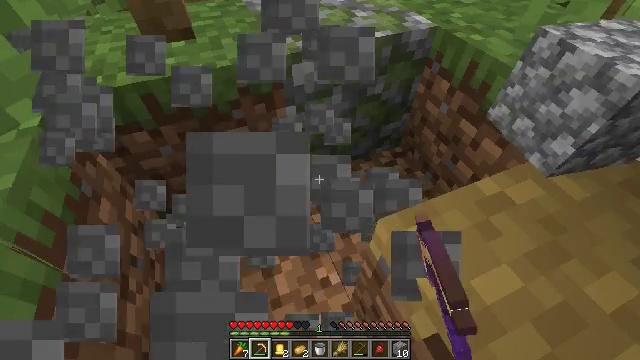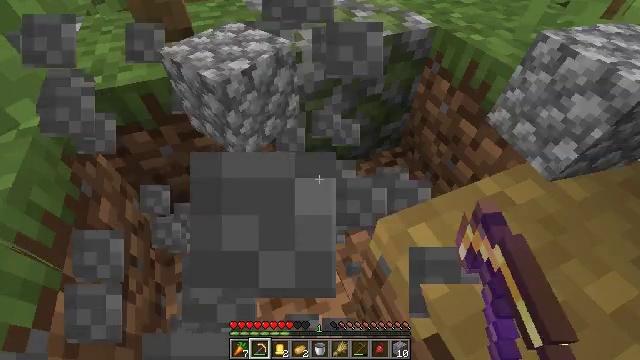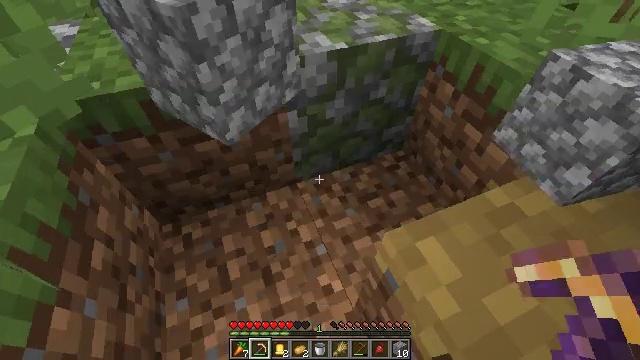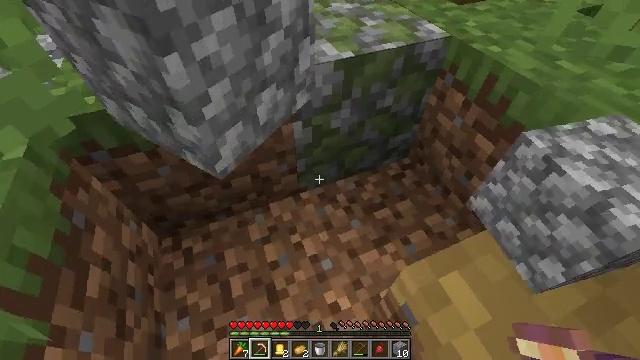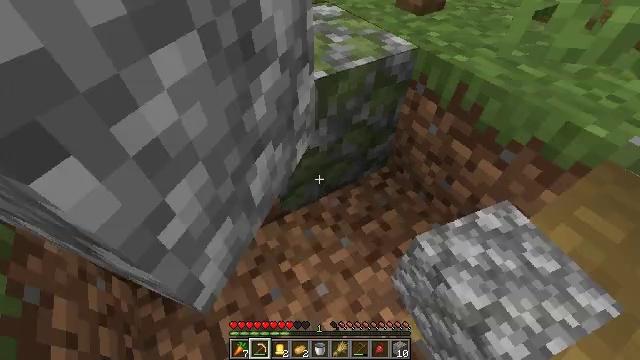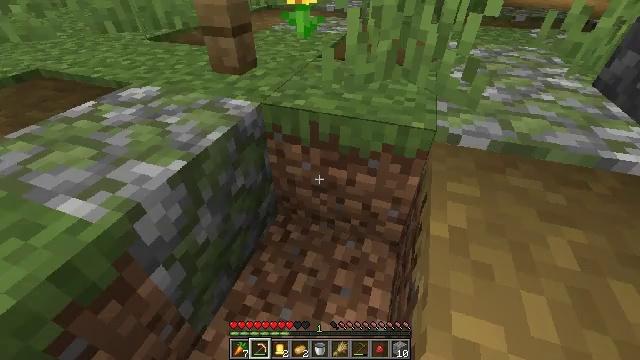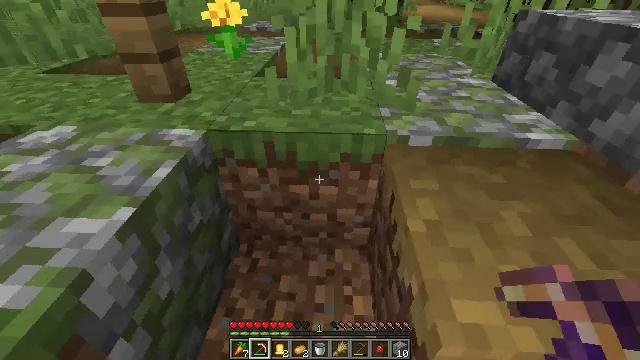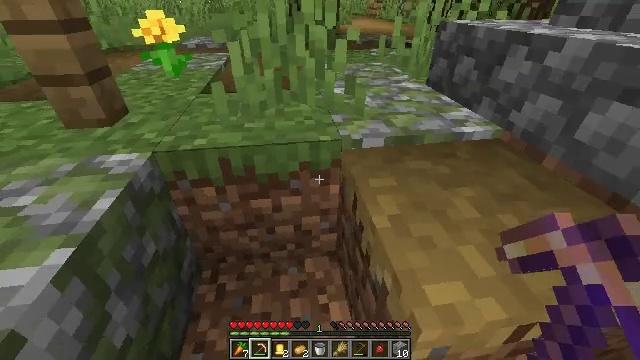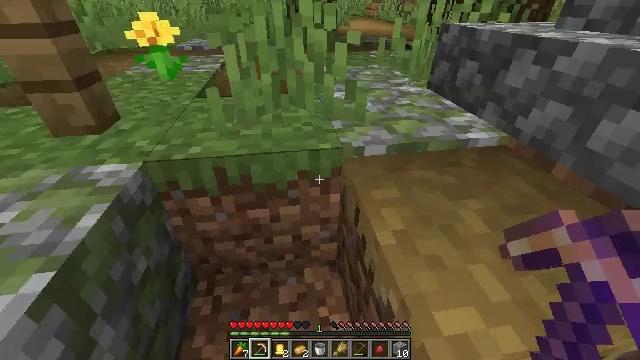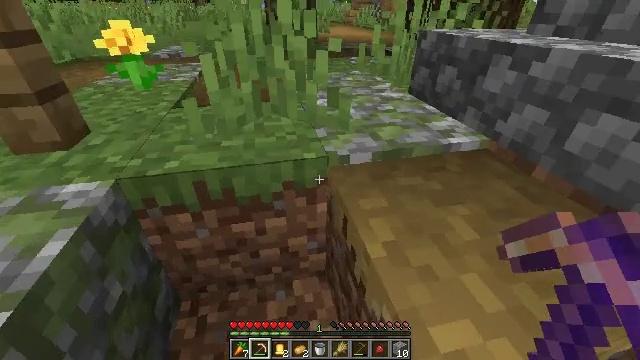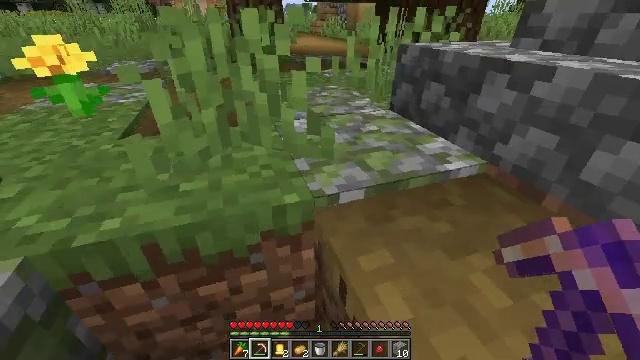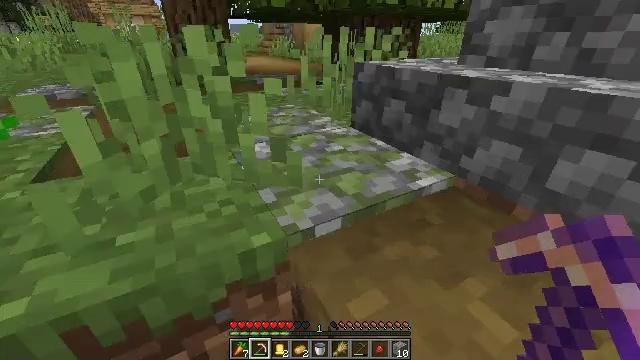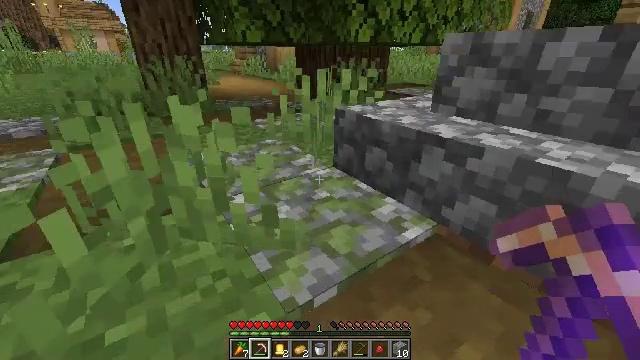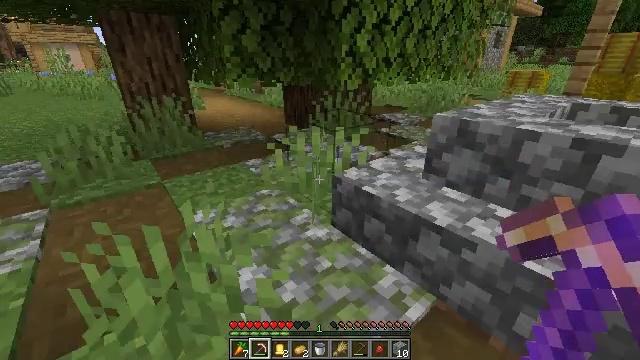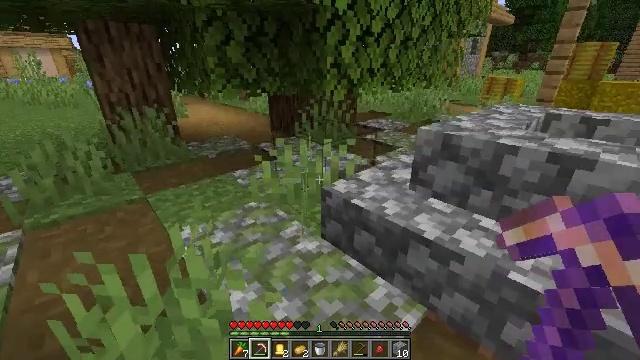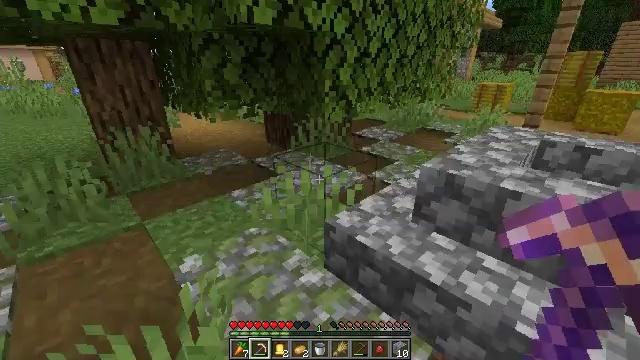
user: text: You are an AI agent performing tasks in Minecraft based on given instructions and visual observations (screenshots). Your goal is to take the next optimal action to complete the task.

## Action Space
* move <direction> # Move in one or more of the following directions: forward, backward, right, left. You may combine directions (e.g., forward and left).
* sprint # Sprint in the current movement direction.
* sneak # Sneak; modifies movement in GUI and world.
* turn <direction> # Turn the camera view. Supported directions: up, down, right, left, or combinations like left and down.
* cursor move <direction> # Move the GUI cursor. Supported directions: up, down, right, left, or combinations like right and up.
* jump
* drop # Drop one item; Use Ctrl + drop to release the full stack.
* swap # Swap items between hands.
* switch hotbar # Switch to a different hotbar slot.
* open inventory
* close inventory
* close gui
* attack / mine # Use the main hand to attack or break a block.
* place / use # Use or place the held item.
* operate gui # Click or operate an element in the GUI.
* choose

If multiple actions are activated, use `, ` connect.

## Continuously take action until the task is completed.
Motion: motion action
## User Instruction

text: Digging the cobblestone underground.
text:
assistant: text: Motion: no_op
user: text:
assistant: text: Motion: move forward
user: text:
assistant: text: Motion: move forward
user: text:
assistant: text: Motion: move forward, turn right and up
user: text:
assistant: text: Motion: move forward, turn right and up
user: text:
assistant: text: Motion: move forward, turn right and up
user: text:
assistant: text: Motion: move forward, turn right and up
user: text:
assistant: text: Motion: move forward
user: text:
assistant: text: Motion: move forward, turn right and up
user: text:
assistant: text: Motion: move forward, turn right and up
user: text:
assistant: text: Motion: move forward, turn right and up
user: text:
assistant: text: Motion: move forward, turn right and up, jump
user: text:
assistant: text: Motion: move forward, turn right and up, jump
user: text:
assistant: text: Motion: move forward, turn right, jump
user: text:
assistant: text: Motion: move forward, turn right, jump
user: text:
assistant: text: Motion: move forward
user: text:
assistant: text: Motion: turn right
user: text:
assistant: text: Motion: turn right
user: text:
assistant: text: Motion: no_op
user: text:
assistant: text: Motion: turn left and down
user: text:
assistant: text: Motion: turn left and down
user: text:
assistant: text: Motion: turn left and down
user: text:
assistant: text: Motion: no_op
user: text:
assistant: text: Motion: no_op
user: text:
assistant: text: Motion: no_op
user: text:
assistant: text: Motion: no_op
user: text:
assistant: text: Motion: no_op
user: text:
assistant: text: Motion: no_op
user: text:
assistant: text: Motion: move forward
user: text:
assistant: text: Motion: move forward